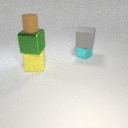
small brown rubber cylinder above large yellow rubber cube